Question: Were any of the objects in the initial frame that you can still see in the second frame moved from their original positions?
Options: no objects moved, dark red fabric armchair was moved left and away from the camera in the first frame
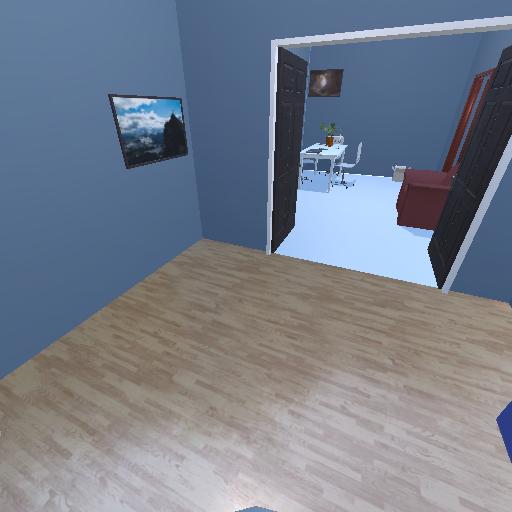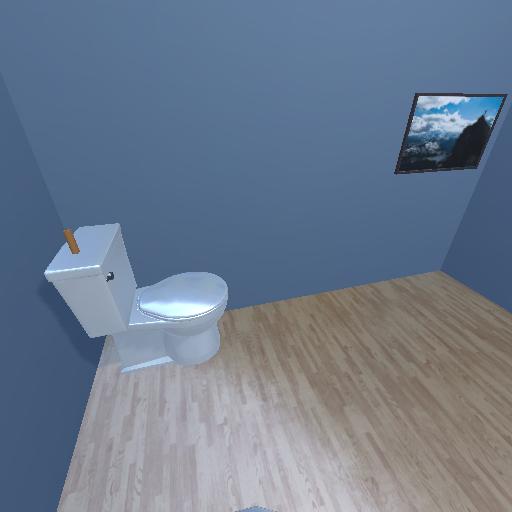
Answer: no objects moved